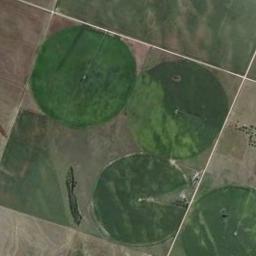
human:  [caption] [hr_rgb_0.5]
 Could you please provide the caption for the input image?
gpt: Four green circular farmlands are on the ground .

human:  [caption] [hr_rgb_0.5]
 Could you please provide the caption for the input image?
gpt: Four neatly arranged circular green fields .

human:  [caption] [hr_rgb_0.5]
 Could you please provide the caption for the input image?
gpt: Only the right side has circular farmland .

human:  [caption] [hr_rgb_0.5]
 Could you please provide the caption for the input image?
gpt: There are some green circle farmland and square farmland .

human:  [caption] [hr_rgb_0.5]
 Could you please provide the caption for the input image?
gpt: There are four green circular farmlands of the same size .